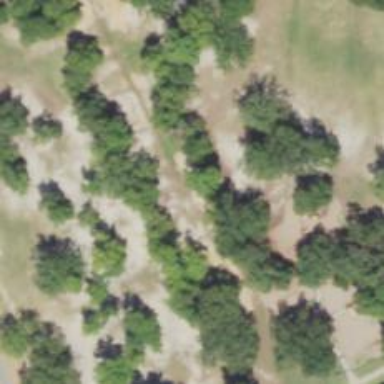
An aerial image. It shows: Disc golf hole.